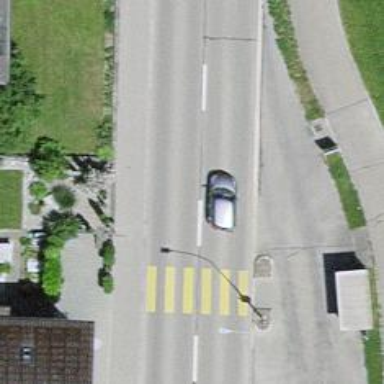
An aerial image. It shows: Public transport stop position.